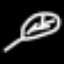
Label: leaf